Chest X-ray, PA view. Patient: 35 years old, sex F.
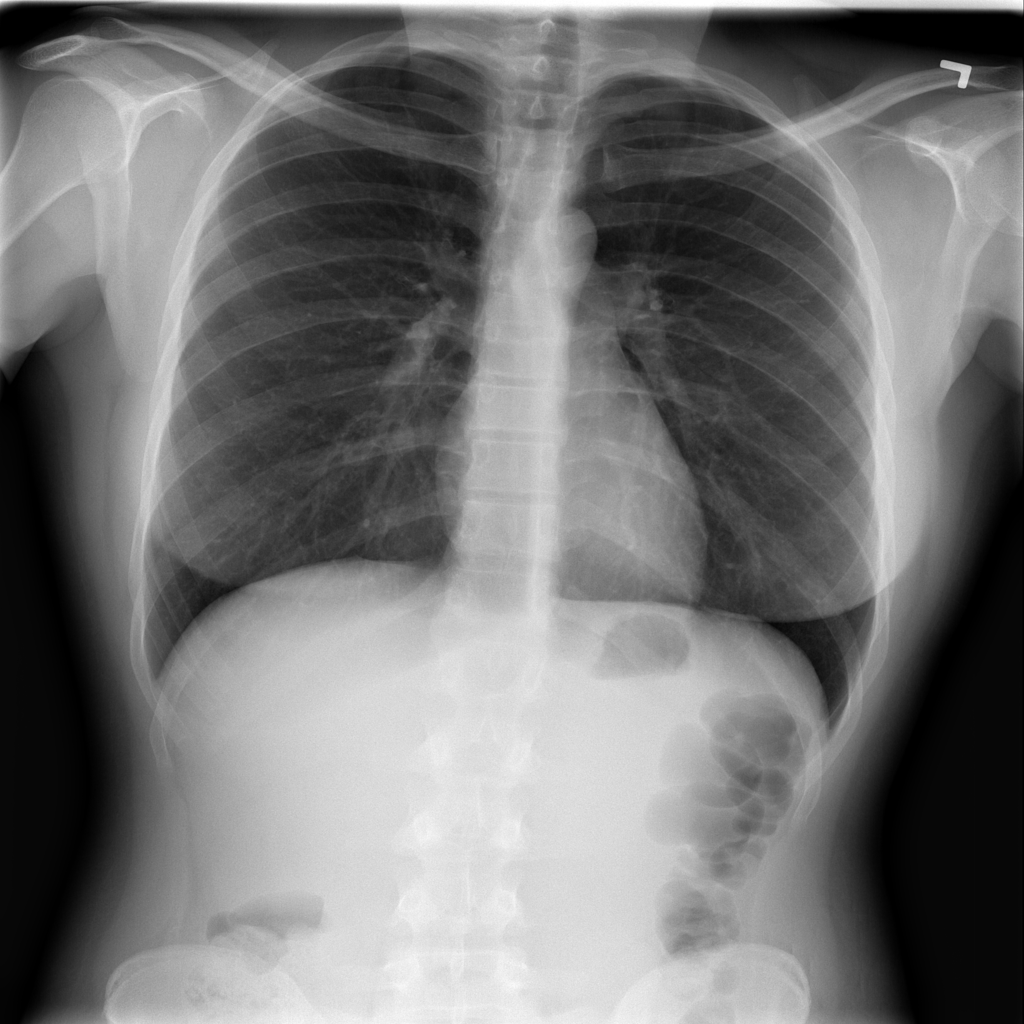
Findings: No Finding